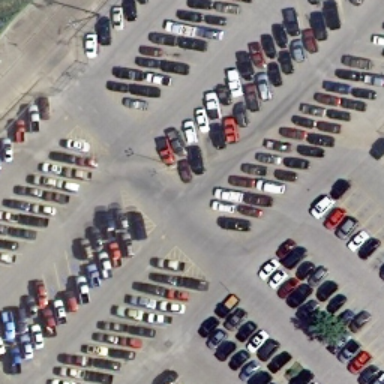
Lots of cars parked in lines in the parking lot .